Question: I'm currently studying html and php and I made this little project about a "notification system". I guess I first have to explain this before I go in detail on my real problem.
My table looks like this:

1. My first php command would get the values of each feature column and store them into $a, $b, $c, $d and $e.
2. My second php command would echo 5 textboxes and mark them as checked based on the value of $a,$b,$c,$d and $e so the output based on my table would show five checkboxes with the 1st, 2nd and 4th checkbox with a check.
3. My third php command would gather the values from the checkboxes because the user might want to change his preferred notifications. After clicking submit the code would update the new values of the textboxes.
Below is the code on my current progress:
'''
<?php
mysql_connect('localhost','root','') or die(mysql_error());
mysql_select_db('main_database') or die(mysql_error());
$fetchchoice=mysql_query("SELECT * FROM notification_table WHERE username='carl'");
while($getchoice=mysql_fetch_assoc($fetchchoice)){
$a=$getchoice['feature1'];;
$b=$getchoice['feature2'];
$c=$getchoice['feature3'];
$d=$getchoice['feature4'];
$e=$getchoice['feature5'];
}
?>
<html>
<head>
</head>
<body>
<form method="POST">
<?php
echo
'
<input type="hidden" name="choice1" value="">
<input type="checkbox" name="choice1" value="checked" '.$a.' > Feature 1 <br>
<input type="hidden" name="choice2" value="">
<input type="checkbox" name="choice2" value="checked" '.$b.' > Feature 2 <br>
<input type="hidden" name="choice3" value="">
<input type="checkbox" name="choice3" value="checked" '.$c.' > Feature 3 <br>
<input type="hidden" name="choice4" value="">
<input type="checkbox" name="choice4" value="checked" '.$d.' > Feature 4 <br>
<input type="hidden" name="choice5" value="">
<input type="checkbox" name="choice5" value="checked" '.$e.' > Feature 5 <br>
';
?>
<input type="submit" name="submit" value="Submit">
</form>
<?php
if(isset($_POST['submit']))
{
$f1choice = $_POST['choice1'];
$f2choice = $_POST['choice2'];
$f3choice = $_POST['choice3'];
$f4choice = $_POST['choice4'];
$f5choice = $_POST['choice5'];
echo "1.";
echo $f1choice;
echo "<br />";
echo "2.";
echo $f2choice;
echo "<br />";
echo "3.";
echo $f3choice;
echo "<br />";
echo "4.";
echo $f4choice;
echo "<br />";
echo "5.";
echo $f5choice;
$kweri = "UPDATE 'main_database'.'notification_table' SET 'feature1' = '".$f1choice."', 'feature2' = '".$f2choice."', 'feature3' = '".$f3choice."', 'feature4' = '".$f4choice."', 'feature5' = '".$f5choice."' WHERE 'notification_table'.'username' = 'carl'";
mysql_query($kweri);
}
?>
</body>
</html>
'''
PROBLEM
My problem now is that I have to refresh the page to have the updated checkbox to appear since this was only done on php, I have no experience in javascript at all but I think it's the best way to show my current textbox on realtime, however, I have no idea where to start or if there is another way I could go about showing my checkbox on realtime.
EXTRA PROBLEM (This has something to do with my system but not regarding this code. If you guys could take a look at this problem it would mean a lot.)
As you guys have seen, the table above was just to keep track of what a user's preference regarding notifications would be. But the system doesn't stop there, I need to figure out how to pass notifications after a feature has been used. What my idea was is that I should add an extra sql command after every feature to put what has happened on a different table. Example would be registration, after the insert command for the registration details to be saved, I would also insert that, user "example" has "registered" on "date" in a separate table, namely "notif_table". My columns would be, username, action and date so my notifications page can show that "User" has "Registered" on "January 18, 2015".
But then again, that was just my theory on notifications and I'm very open to suggestions and corrections.
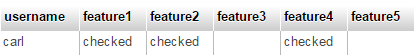
Answer: Just put the part with 'if(isset($_POST['submit']))' prior to your select statement.
EXTRA PROBLEM:
Just add a column to your existing table (e.g. 'created') and put 'now()' into it when inserting the row.